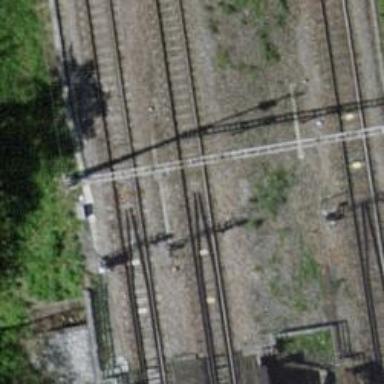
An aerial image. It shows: Railway signal.